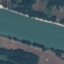
Land use / land cover class: River